Aerial crown-view tile of a tropical tree (Barro Colorado Island, Panama), acquired 20240813:
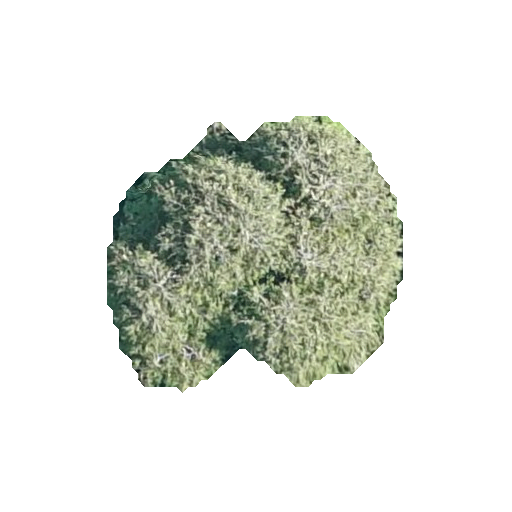
Species: Quararibea stenophylla
GBIF accepted scientific name: Quararibea stenophylla
Crown area: 95.177 m²